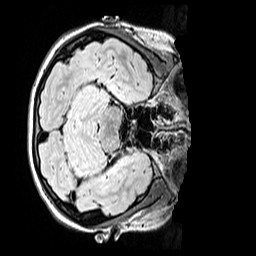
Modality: FLAIR
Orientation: axial
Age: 12
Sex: female
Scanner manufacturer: siemens
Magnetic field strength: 3 T
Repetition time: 5 s
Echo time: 0.388 s